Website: walmart
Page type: customer-info-address
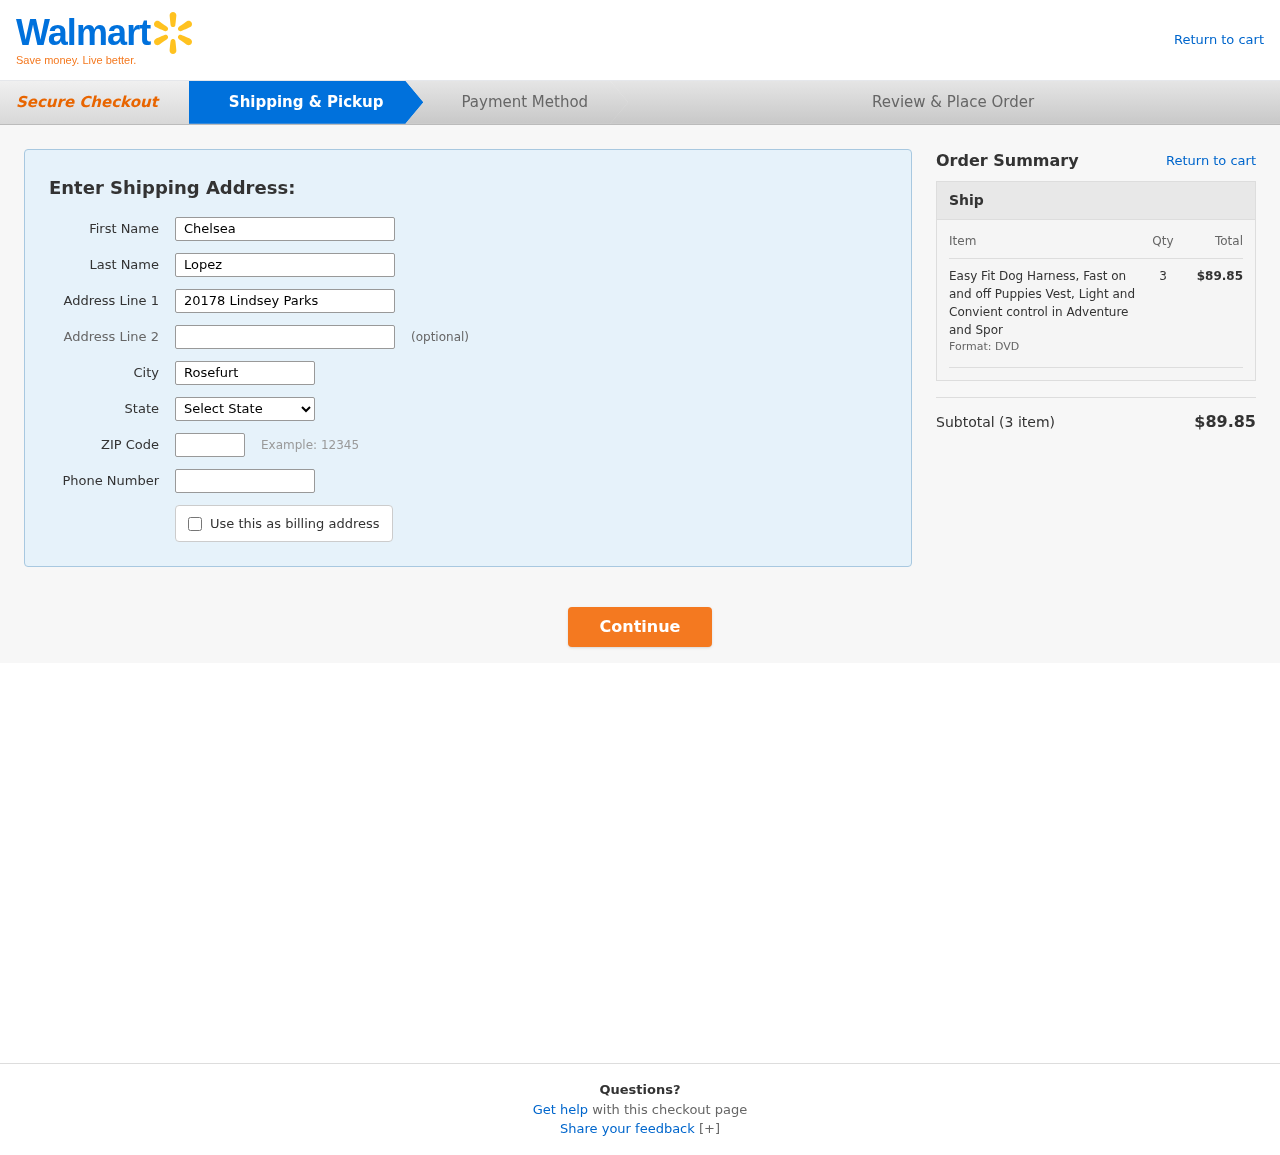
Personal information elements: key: PII_CITY
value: Rosefurt
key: PII_FIRSTNAME
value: Chelsea
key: PII_LASTNAME
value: Lopez
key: PII_PHONE
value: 4413428114
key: PII_POSTCODE
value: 69534
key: PII_STATE
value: Colorado
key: PII_STREET
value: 20178 Lindsey Parks
Product elements: key: PRODUCT1_NAME
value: Easy Fit Dog Harness, Fast on and off Puppies Vest, Light and Convient control in Adventure and Spor
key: PRODUCT1_QUANTITY
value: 3
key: PRODUCT1_LINE_TOTAL
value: $89.85
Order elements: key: ORDER_NUM_ITEMS
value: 3
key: ORDER_SUBTOTAL
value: $89.85